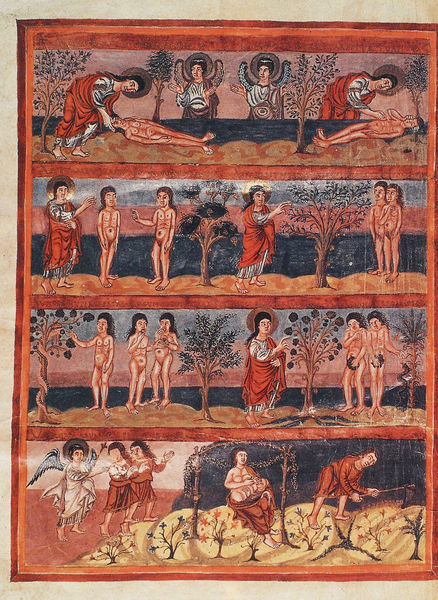
Titel: Bibel von Moutier Grandval
Institution: London, British Library (BL)
Schlagwörter: baum, blau, gott, himmel, laub, mann, meer, nackt, wasser, bäume, frauen, menschen, frau, rot, malerei, bibel, geschichte, erde, feld, strauch, kind, arbeit, engel, apfel, acker, arbeiten, scham, bauer, adam, eva, paradies, buch, stillen, druck, comic, schlange, christus, jesus, jesus christus, leichnam, sündenfall, versuchung, ackerbau, eden, heilige, heilig, sünde, vertreibung, adam und eva, garten eden, genesis, erlöser, paradis, apostel, gottvater, buchmalerei, folge, schöpfung, messias, gottessohn, erschaffung, sohn gottes, verboten, christkind, bildgeschichte, aerschaffung, christkönig, heilland, erretter, jesus von nazaret, #gottvater